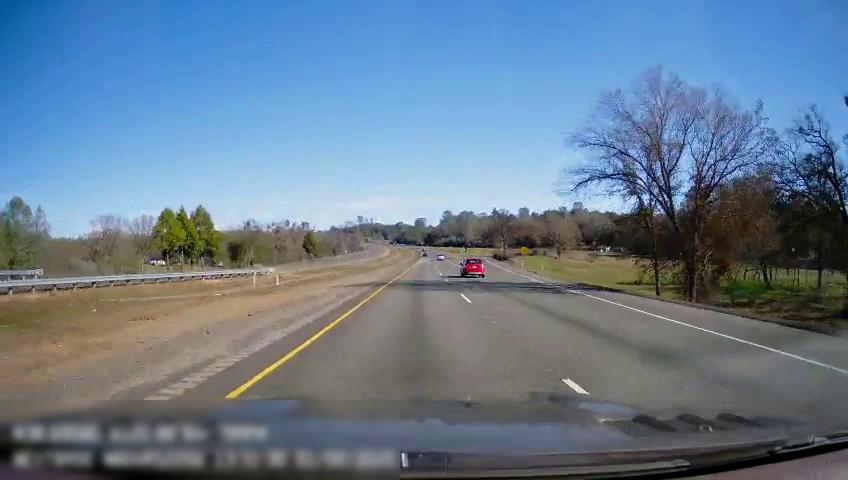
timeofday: Day
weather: Sunny
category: Drivable Space
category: Vehicles | Car
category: Vehicles | SUV
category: Lanes | Current Lane
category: Lanes | Current Lane
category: Lanes | Alternate Lane